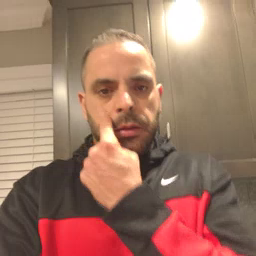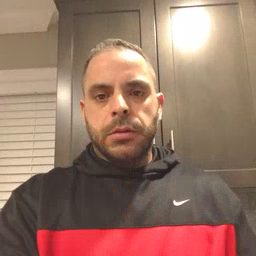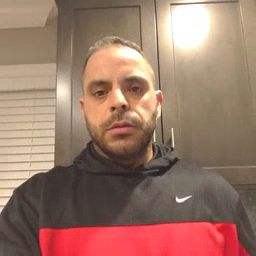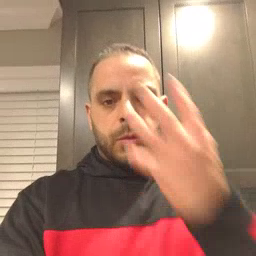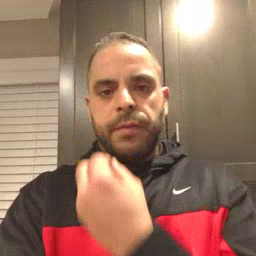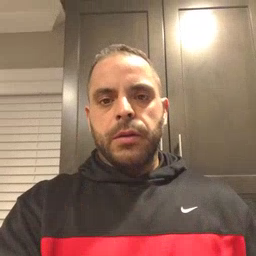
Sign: pretty